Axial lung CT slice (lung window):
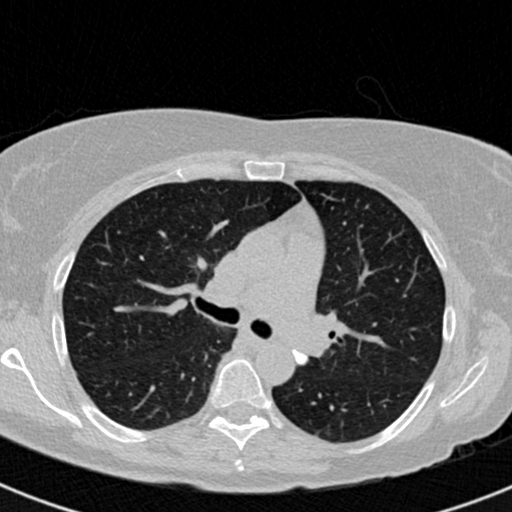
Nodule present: no